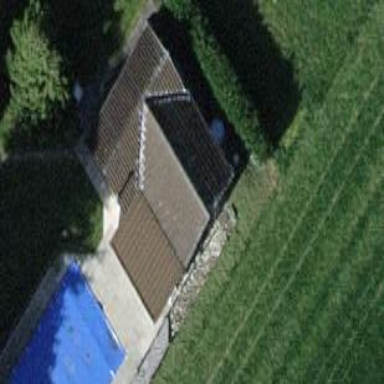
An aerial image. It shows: Shed.